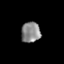
Tissue: lung
Cell type: T cells
Senescence score: 0.2361
Nuclear area (px): 387
Mean DAPI intensity: 137.054